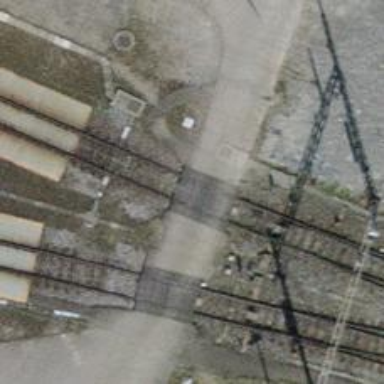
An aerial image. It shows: Level crossing at the railway with full barrier.